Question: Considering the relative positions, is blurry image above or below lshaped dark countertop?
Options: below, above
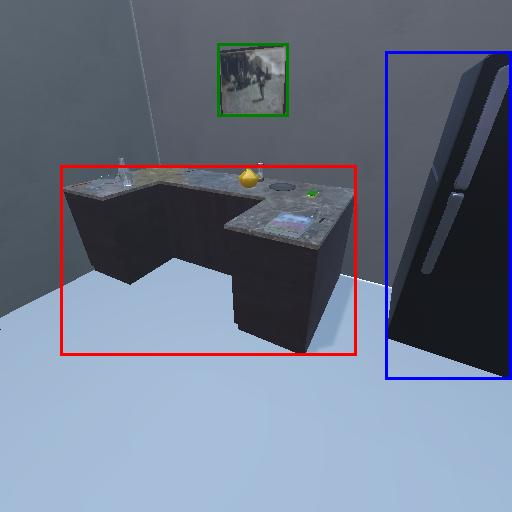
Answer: below